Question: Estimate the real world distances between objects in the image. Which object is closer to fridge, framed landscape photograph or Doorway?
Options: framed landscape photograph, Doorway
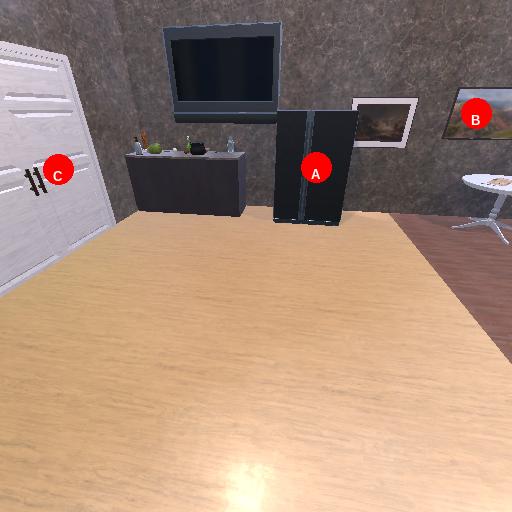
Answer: framed landscape photograph